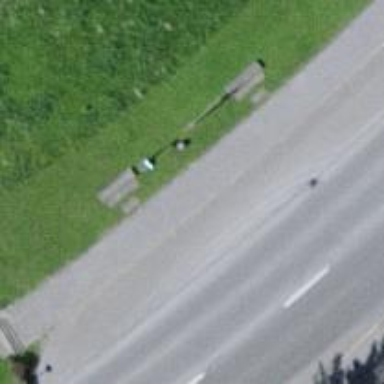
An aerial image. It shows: Bus stop with platform for public transport.